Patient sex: F
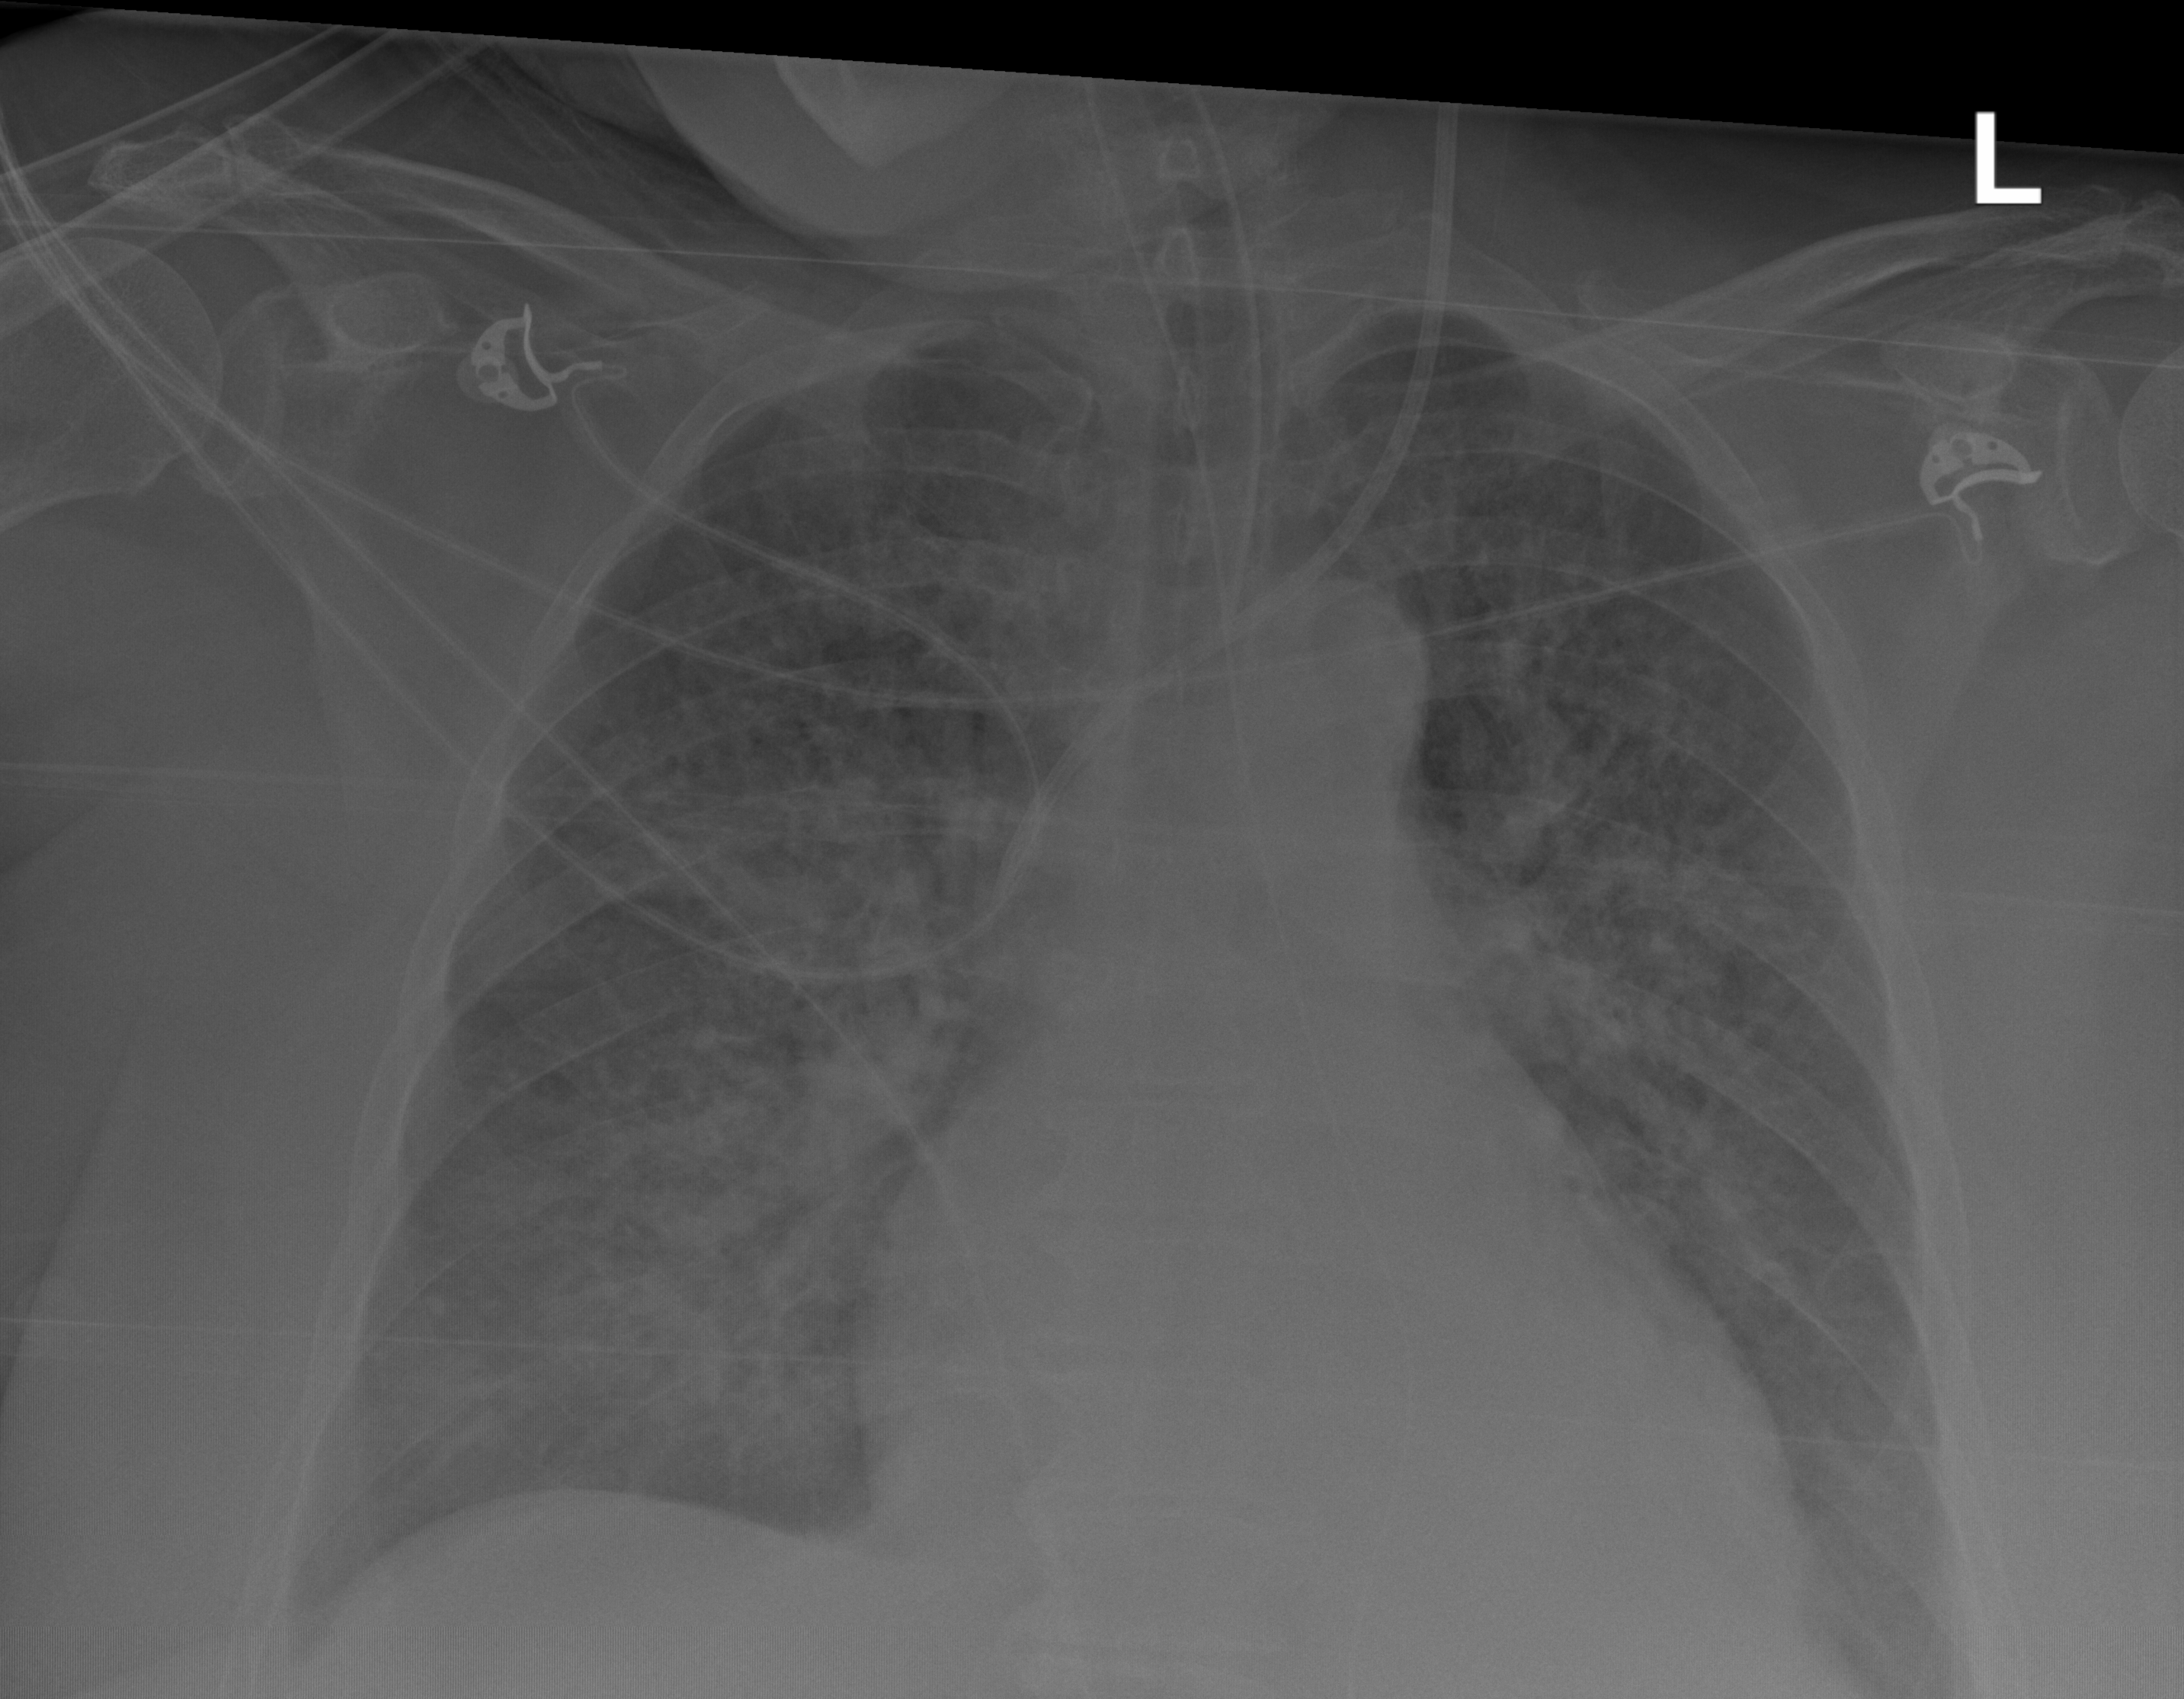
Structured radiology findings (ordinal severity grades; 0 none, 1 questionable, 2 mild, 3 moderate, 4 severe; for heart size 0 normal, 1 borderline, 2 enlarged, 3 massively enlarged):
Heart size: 2
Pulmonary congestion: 2
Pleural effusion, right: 2
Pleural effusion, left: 0
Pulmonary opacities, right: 2
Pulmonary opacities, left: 2
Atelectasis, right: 2
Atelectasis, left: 2